Question: I'm trying to create a board/grid on python 3.5 that looks like this:

The height/width are user inputs.
This is what I currently have:
'''
board = [['*' for i, row in enumerate(range(2))] for row in enumerate(range(3))]
for i, row in enumerate(board):
actual_board = ' '.join(row)
row_text = '{0} '.format(i)
print (row_text + actual_board)
'''
This outputs:
'''
0 * *
1 * *
2 * *
'''
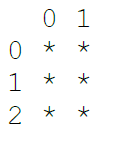
Answer: Another approach, slightly more verbose code.
'''
def makeboard(rows, cols):
board = []
for r in range(rows):
brow = []
for c in range(cols):
if r == c == 0:
brow.append(' ')
elif r == 0:
brow.append(str(c-1))
elif c == 0:
brow.append(str(r-1))
else:
brow.append('*')
board.append(brow)
return board
b = makeboard(4,3)
for row in b:
print ' '.join(row)
'''